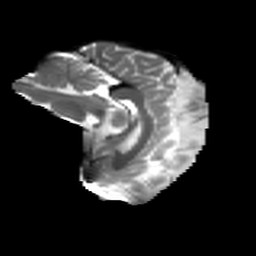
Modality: T2w
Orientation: sagittal
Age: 33
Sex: female
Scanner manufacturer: ge
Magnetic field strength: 3 T
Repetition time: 7.8 s
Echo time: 0.0606 s